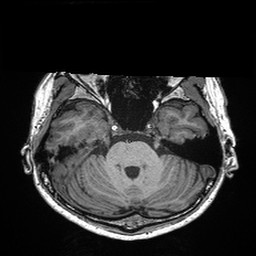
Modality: T1w
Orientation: coronal
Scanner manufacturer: siemens
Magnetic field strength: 3 T
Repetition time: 2.3 s
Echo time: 0.00298 s